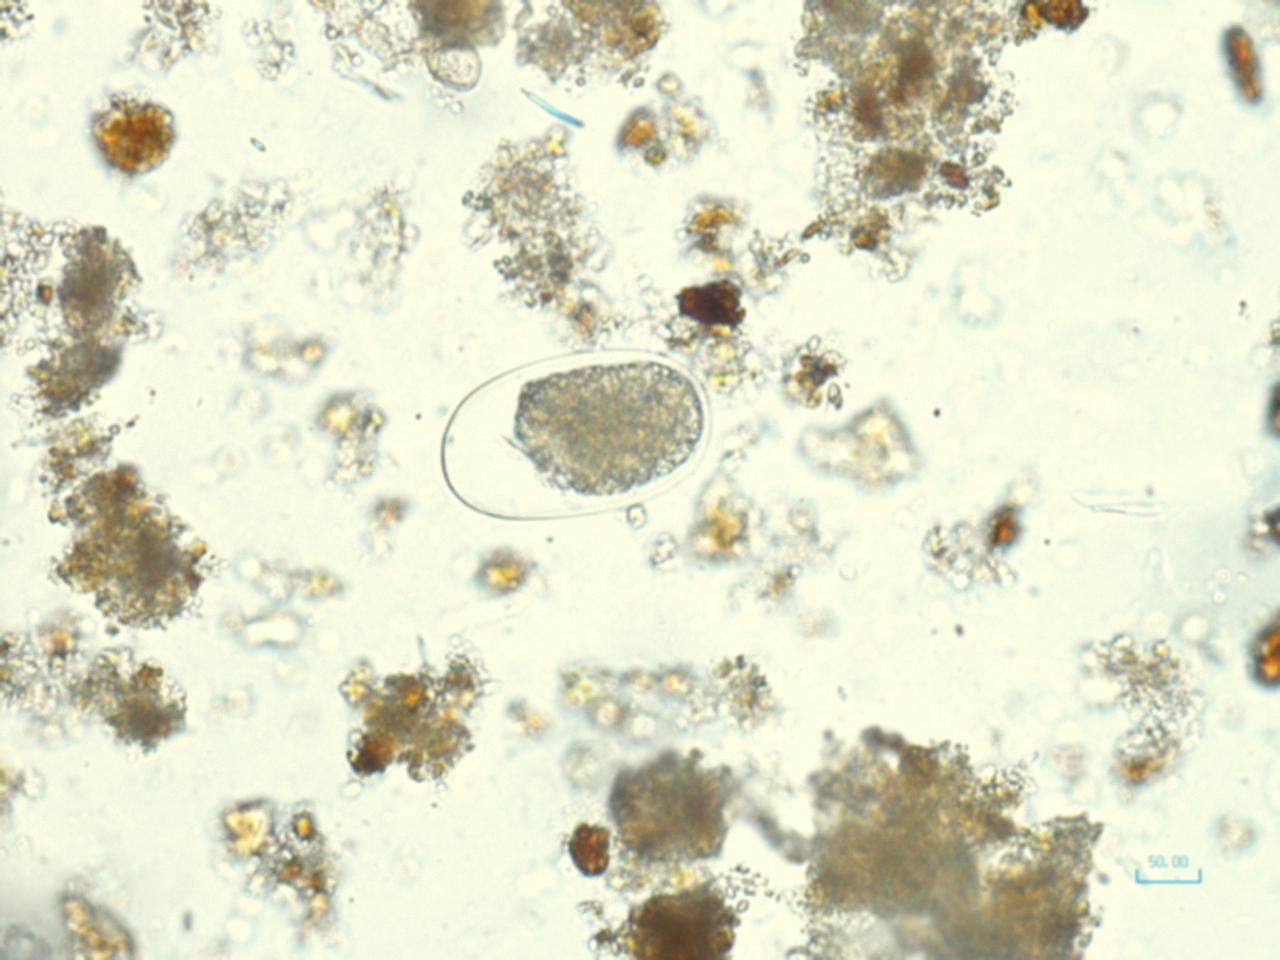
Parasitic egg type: Hookworm egg